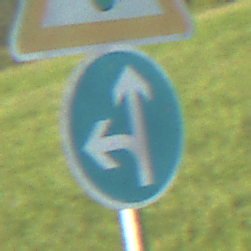
Verkehrszeichen: VorgeschriebeneFahrtrichtungGeradeausOderLinks
Zusatzzeichen oben: Lichtzeichenanlage
Umgebung: Outdoor, Nature
Tageszeit: MorningAfternoon
Wetter: PartlyCloudy
Licht: Natural
Jahreszeit: NotSpecified
Kontrast: HighContrast